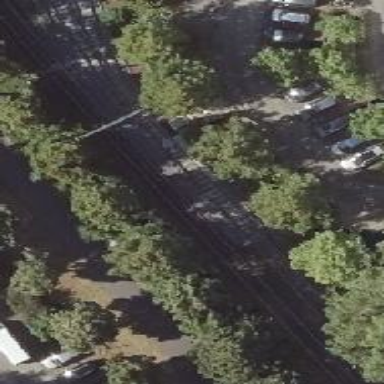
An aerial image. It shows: Railway switch with turnout to the right.